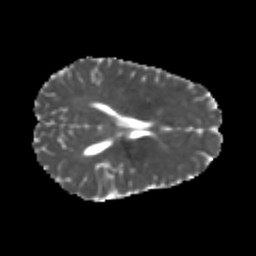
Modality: MD
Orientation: axial
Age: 22
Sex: female
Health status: healthy
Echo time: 0.074 s